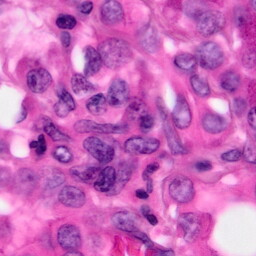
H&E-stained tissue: Pancreatic